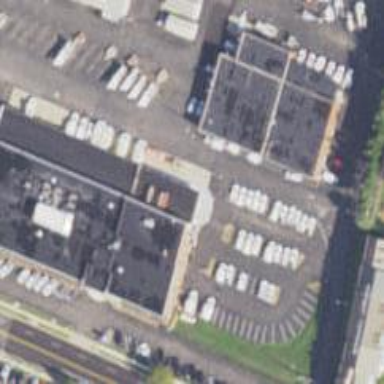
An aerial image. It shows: Building.